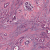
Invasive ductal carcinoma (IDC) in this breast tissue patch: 1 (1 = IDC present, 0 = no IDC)